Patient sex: M
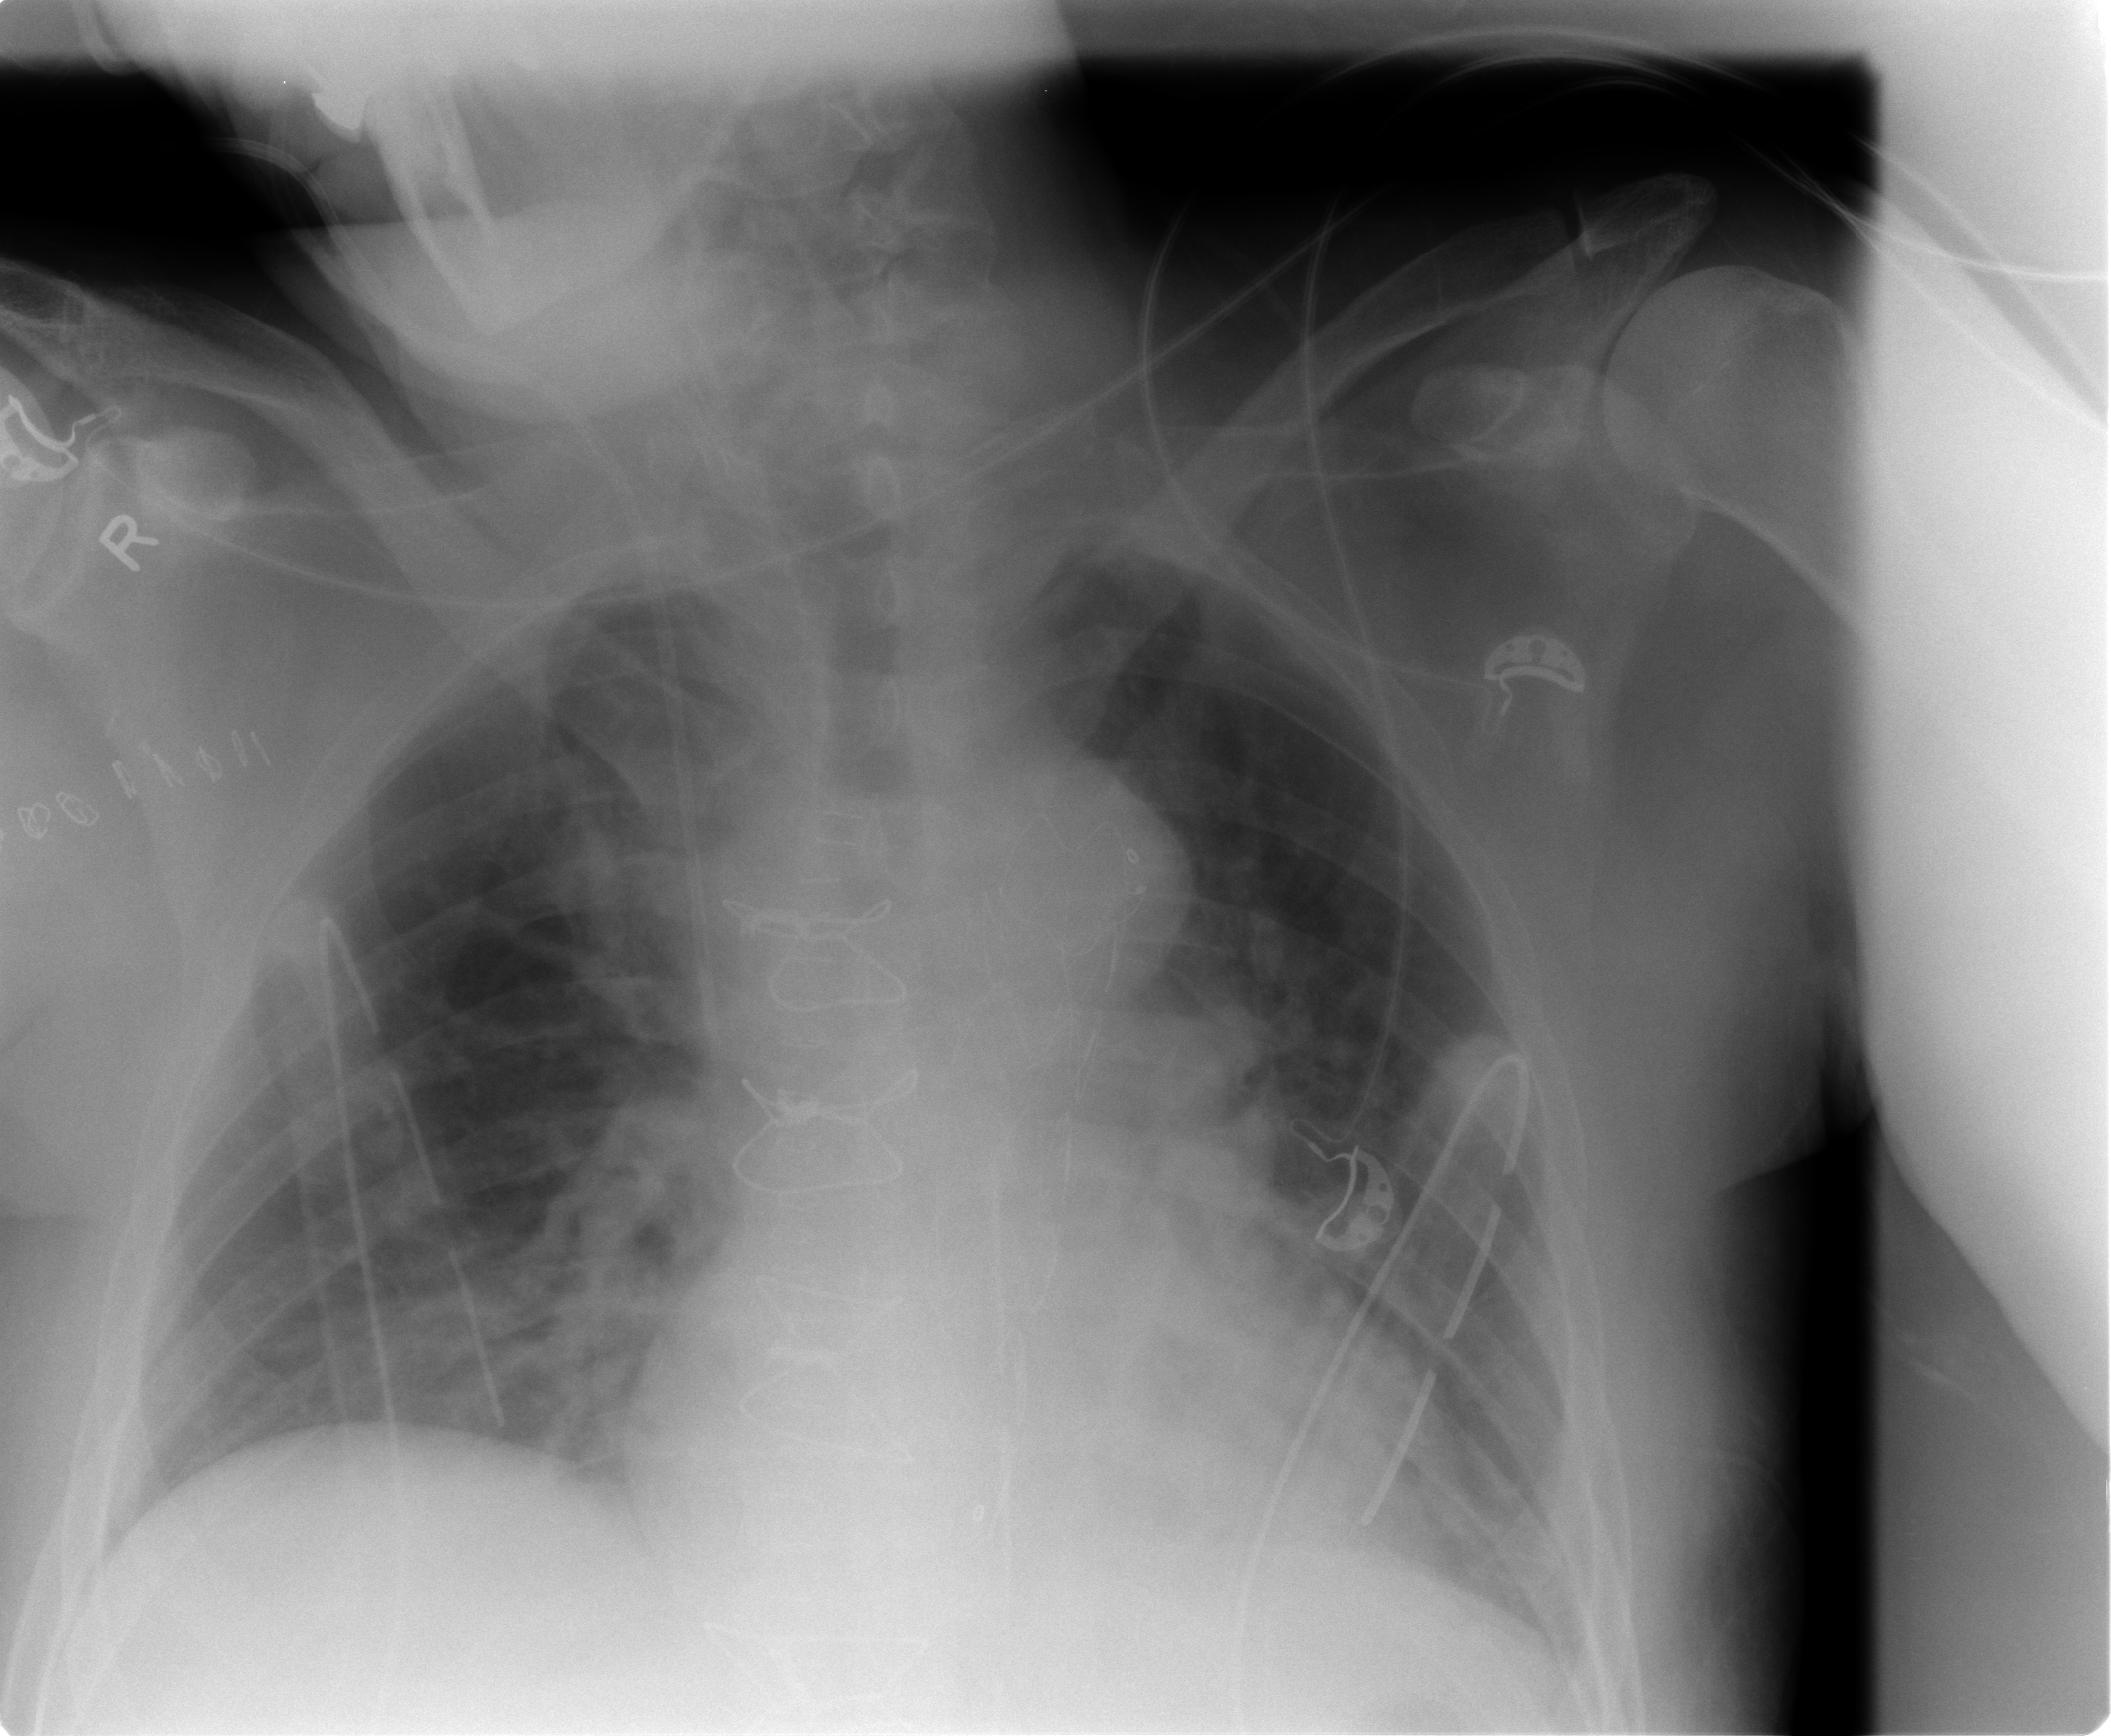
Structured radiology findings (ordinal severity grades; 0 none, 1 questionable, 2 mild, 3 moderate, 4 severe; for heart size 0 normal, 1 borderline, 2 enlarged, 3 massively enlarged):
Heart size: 0
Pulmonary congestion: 3
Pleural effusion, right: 0
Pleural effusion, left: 0
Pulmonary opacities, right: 0
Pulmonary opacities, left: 1
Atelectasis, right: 2
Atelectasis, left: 2